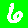
Digit: 6